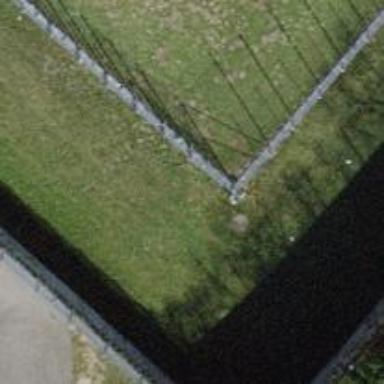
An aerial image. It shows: Fence is in the image.